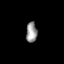
Tissue: prostate
Cell type: Fibroblasts
Senescence score: 0.7874
Nuclear area (px): 217
Mean DAPI intensity: 151.387